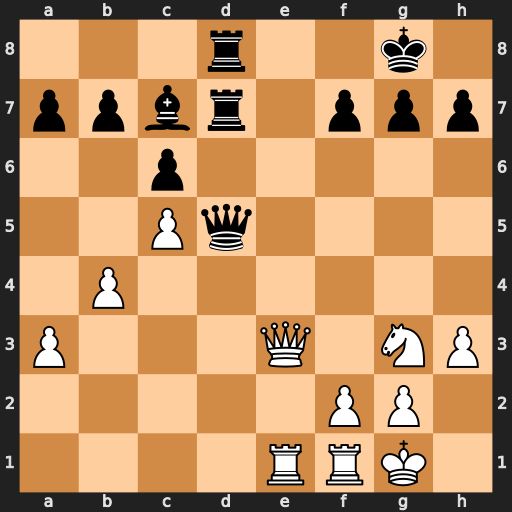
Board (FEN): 3r2k1/ppbr1ppp/2p5/2Pq4/1P6/P3Q1NP/5PP1/4RRK1
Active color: w
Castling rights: -
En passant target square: -
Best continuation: Qe8+ Rxe8 Rxe8#